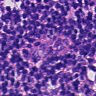
Metastatic tissue present: yes